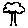
Label: tree